Field crop: tomato
Growth stage: 1
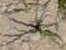
Species: cyperus